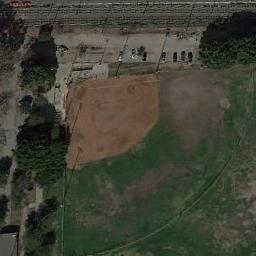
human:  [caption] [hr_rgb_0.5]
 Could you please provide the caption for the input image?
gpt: A baseball diamond is in the middle of grass next to some trees and cars .

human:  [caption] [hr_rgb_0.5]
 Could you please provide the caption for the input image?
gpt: There is a baseball diamond in the grass surrounded by the parking lot and roads .

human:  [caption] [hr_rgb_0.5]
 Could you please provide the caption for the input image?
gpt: There is a lot of vegetation near the baseball field .

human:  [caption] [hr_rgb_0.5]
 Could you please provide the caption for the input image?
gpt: A baseball diamond on the lawn with some trees and a parking lot beside .

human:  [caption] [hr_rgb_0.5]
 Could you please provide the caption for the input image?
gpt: There are several cars in the vacant lot next to the baseball diamond .